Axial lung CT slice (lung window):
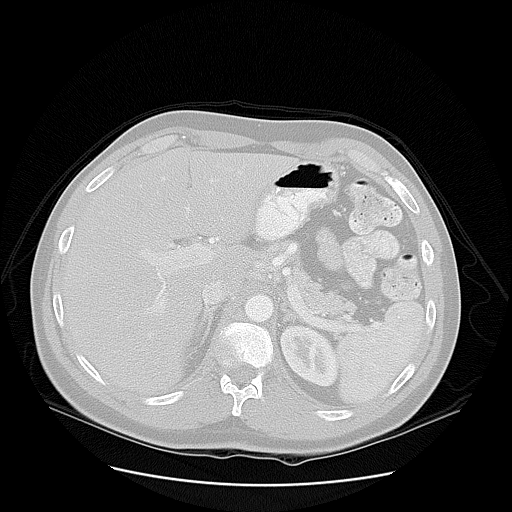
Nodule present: no